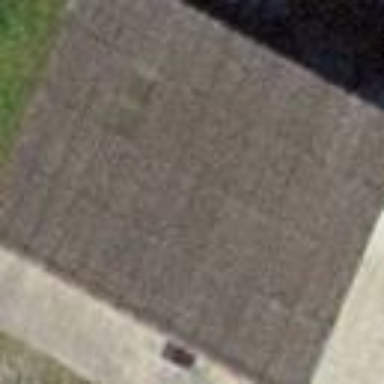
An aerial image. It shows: Shed building.